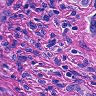
Metastatic tissue present: yes